Question: I have created custom template of target type window now i want that whenever i declare the template the button automatically arrives as a close button on top right corner to close the window but in code of app.xaml i am not getting any idea to perform form closing handler on button click.
'''
<Application x:Class="Application"
xmlns="http://schemas.microsoft.com/winfx/2006/xaml/presentation"
xmlns:x="http://schemas.microsoft.com/winfx/2006/xaml"
StartupUri="MainWindow.xaml">
<Application.Resources>
<Style x:Key="MyWindowStyle" TargetType="Window">
<Setter Property="WindowStyle" Value="None"></Setter>
<Setter Property="Background" Value="#FFCDFF"></Setter>
<Setter Property="WindowState" Value="Maximized"></Setter>
</Style>
<ControlTemplate TargetType="Window" x:Key="WindowTemplate">
<AdornerDecorator>
<Grid Background="{TemplateBinding Background}">
<Grid.RowDefinitions>
<RowDefinition Height="Auto" />
<RowDefinition Height="*" />
<RowDefinition Height="Auto" />
</Grid.RowDefinitions>
<Control x:Name="FocusCatcher"></Control>
<TextBlock Text="Menu Section" HorizontalAlignment="Center"/>
<Button Content="X" FontFamily="Tahoma" Width="25" HorizontalAlignment="Right"></Button>
<ContentPresenter Grid.Row="1" />
<StatusBar Height="23" VerticalAlignment="Bottom" Grid.Row="2">
<TextBlock Text="Current Editing Mode" />
</StatusBar>
</Grid>
</AdornerDecorator>
</ControlTemplate>
</Application.Resources>
'''
And In Mainwindow.xaml
'''
<Window x:Class="MainWindow"
xmlns="http://schemas.microsoft.com/winfx/2006/xaml/presentation"
xmlns:x="http://schemas.microsoft.com/winfx/2006/xaml"
Title="MainWindow" Height="350" Width="525" Style="{StaticResource MyWindowStyle}" Template="{StaticResource WindowTemplate}">
<Grid>
</Grid>
'''
The Form Looks Somehow like this :
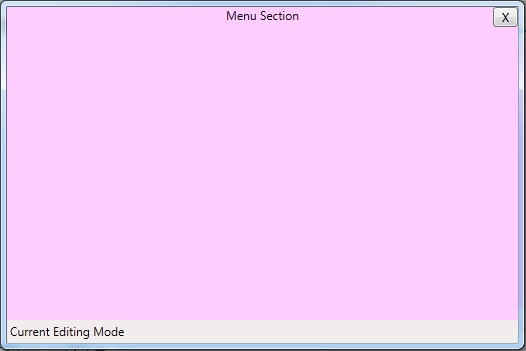
Answer: if I get you right you want on button click window to close?
then add some extra to your button xaml:
'''
<Button x:Name="someName" Content="X" FontFamily="Tahoma" Width="25" HorizontalAlignment="Right" Click="someName_Click"></Button>
'''
and implement in the code
'''
Private Sub someName_Click(sender As Object, e As EventArgs) Handles someName.Click End Sub
'''
to close it.